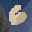
Label: 6